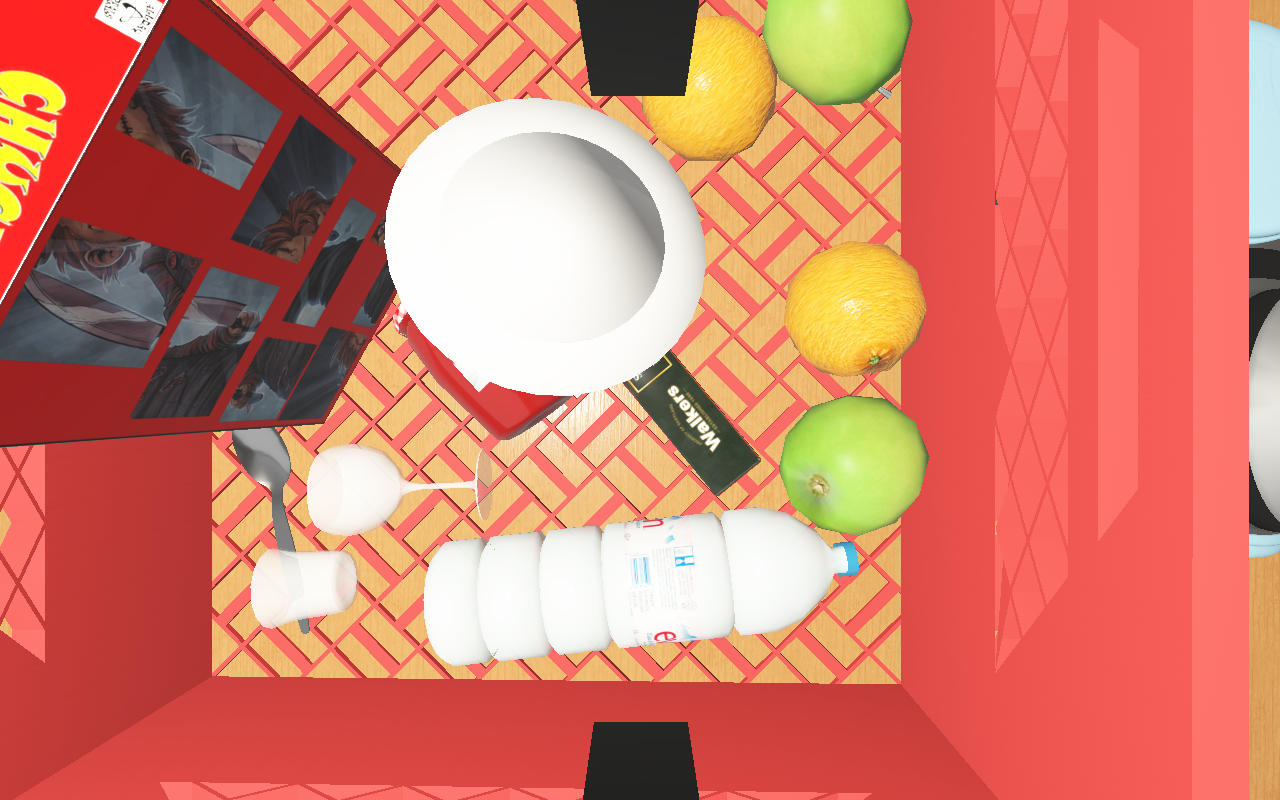
Objects in the scene:
carafe
water bottle
apple
apple
orange
orange
spoon
plate
glass
wineglass
jam jar
biscuit box